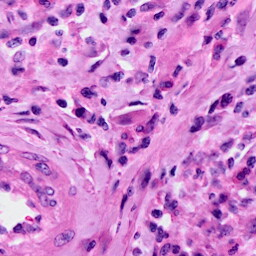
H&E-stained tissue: Cervix